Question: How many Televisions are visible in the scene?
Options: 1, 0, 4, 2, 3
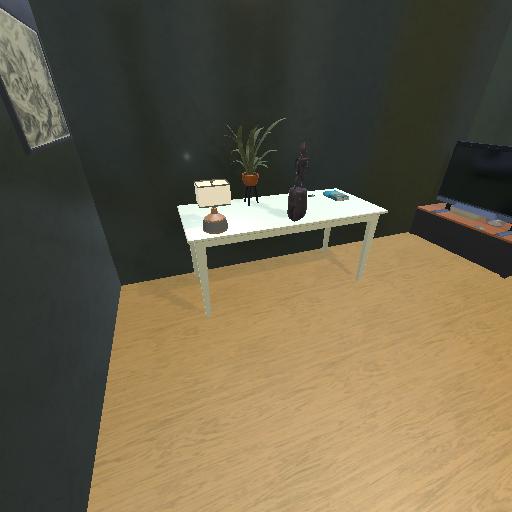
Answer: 1